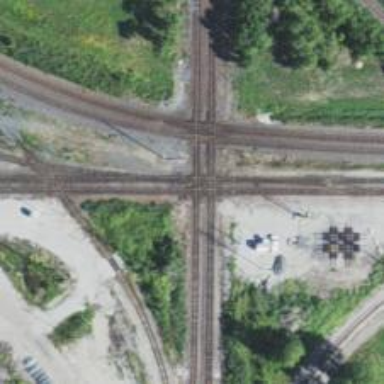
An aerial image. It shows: Railway crossing.